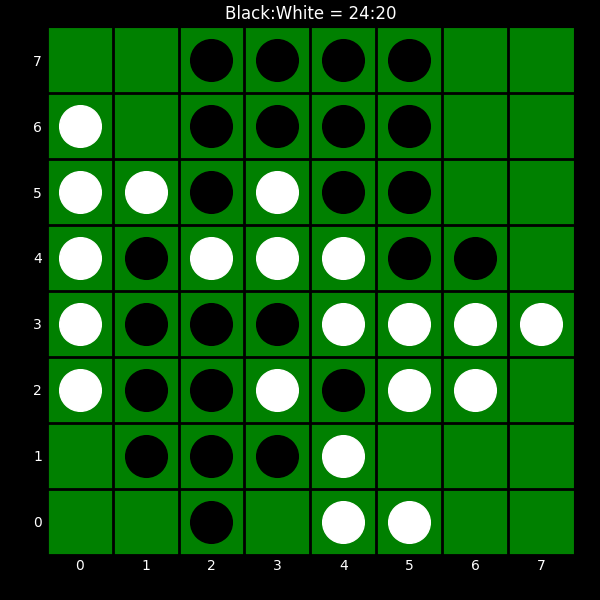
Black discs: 24
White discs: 20